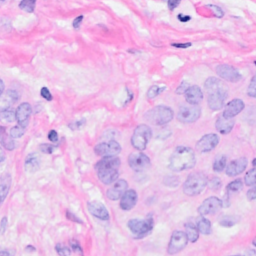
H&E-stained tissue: Breast